Field crop: tomato
Growth stage: 1
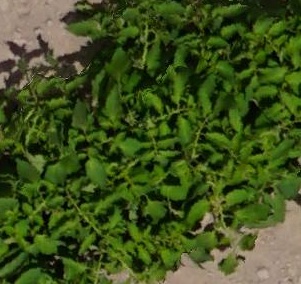
Species: tomato